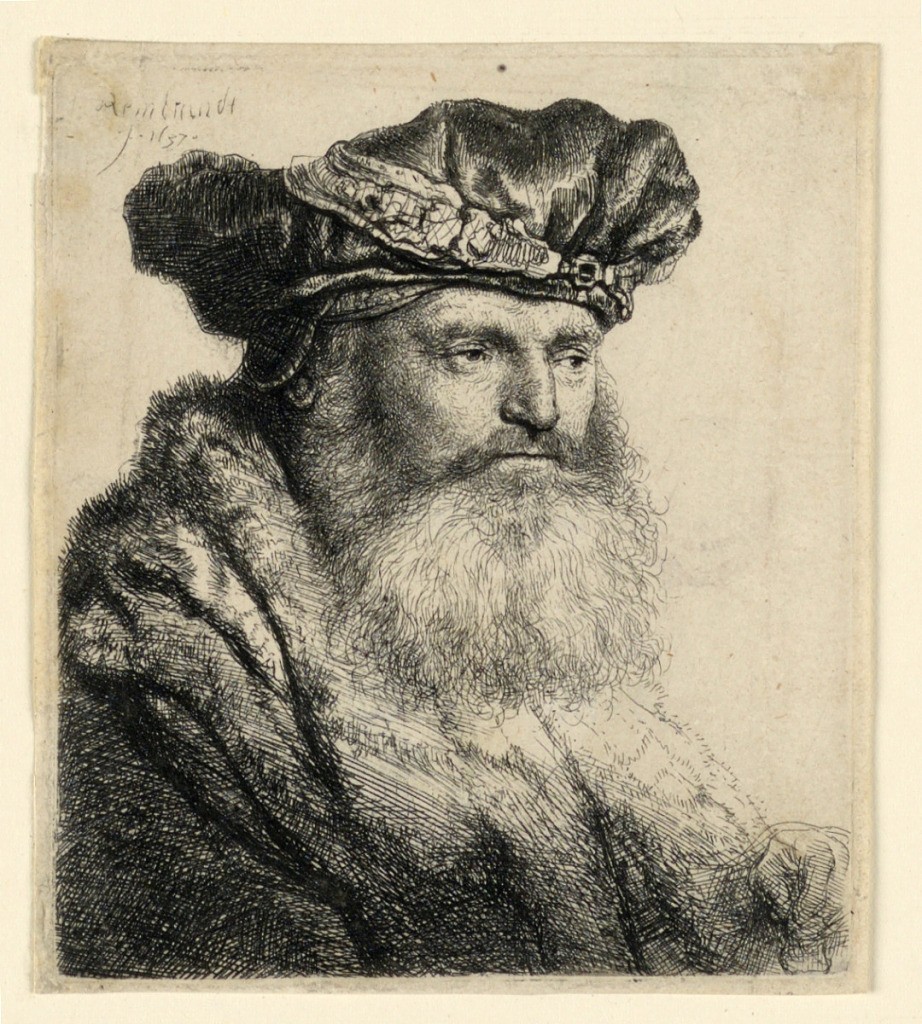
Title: A Bearded Man Wearing a Velvet Cap with a Jewel Clasp
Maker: Rembrandt Harmensz van Rijn, Dutch, 1606–1669
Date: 1637
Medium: Etching on laid paper
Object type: Print
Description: Bust length portrait of a bearded man, facing right, shown in three-quarters view. He wears a broad velvet cap with a jewel clasp.